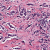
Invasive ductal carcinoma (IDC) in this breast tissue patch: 1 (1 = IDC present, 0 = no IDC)